Interaction volume radius: 5 \u00c5
Interaction volume height: 10 \u00c5
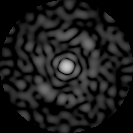
Disorder parameter: 0.8701